Question: I am running a macro script which will upload urls from '.csv' sheet.
My code is as follows
'''
VERSION BUILD=<PHONE> RECORDER=FX
TAB T=1
TAB CLOSEALLOTHERS
'SET !ERRORIGNORE YES
URL GOTO=about:newtab
'URL GOTO=https://www.google.com/analytics/web/?hl=en#report/visitors-
SET !DATASOURCE C:\Users\users\Downloads\ga_urls.csv
SET !DATASOURCE_COLUMNS 1
SET !DATASOURCE_LINE {{!LOOP}}
URL GOTO={{!COL1}}
WAIT SECONDS=1
TAG POS=6 TYPE=DIV ATTR=CLASS:_GAWc
WAIT SECONDS=1
'TAG POS=14 TYPE=DIV ATTR=CLASS:_GAPB
TAG POS=1 TYPE=DIV ATTR=CLASS:ID-new-acquisition-campaigns-subsection-item<SP>_GAz-_new_acquisition_campaigns_subsection<SP>ACTION-open<SP>TARGET-new-acquisition-campaigns-subsection<SP>_GAJc*
WAIT SECONDS=1
TAG POS=1 TYPE=A ATTR=TITLE:Organic<SP>Keywords&&CLASS:_GAg
WAIT SECONDS=1
TAG POS=1 TYPE=TD ATTR=CLASS:_GAYo
WAIT SECONDS=1
TAG POS=1 TYPE=SELECT ATTR=CLASS:ID-datecontrol-shortcuts<SP>ACTION-shortcuts<SP>TARGET-select<SP>_GAEB CONTENT=%last7days
WAIT SECONDS=1
TAG POS=1 TYPE=INPUT:CHECKBOX ATTR=TYPE:checkbox&&CLASS:ID-date_compare_mode<SP>_GAqzb CONTENT=YES
WAIT SECONDS=1
TAG POS=1 TYPE=INPUT:BUTTON ATTR=TYPE:button&&VALUE:Apply&&CLASS:ID-apply<SP>ACTION-apply<SP>TARGET-<SP>_GAD7b
WAIT SECONDS=1
SET !VAR1 NULL
SET !VAR2 NULL
TAG POS=1 TYPE=DIV ATTR=CLASS:_GAm8b&&TXT:* EXTRACT=HTM
WAIT SECONDS=1
SET !VAR1 EVAL("var s=\"{{!EXTRACT}}\"; s.search(/_GAXDb _GAFUb _GAIW/i);")
'SET !VAR1 EVAL("var s=\"{{!EXTRACT}}\"; s.trim()")
SET !EXTRACT NULL
TAG POS=1 TYPE=DIV ATTR=CLASS:_GAm8b&&TXT:* EXTRACT=TXT
WAIT SECONDS=1
SET !VAR2 EVAL("var s=\"{{!EXTRACT}}\"; s.trim();")
SET !EXTRACT NULL
TAG POS=1 TYPE=LI ATTR=CLASS:ID-accounts-summary-1<SP>_GAKFb&&TXT:* EXTRACT=TXT
SET !VAR3 EVAL("var s=\"{{!EXTRACT}}\"; s.trim()")
SET !EXTRACT NULL
ADD !EXTRACT {{!VAR1}}
ADD !EXTRACT {{!VAR2}}
ADD !EXTRACT {{!VAR3}}
SAVEAS TYPE=EXTRACT FOLDER=* FILE=values_ga_urls.csv
SET !VAR1 NULL
SET !VAR2 NULL
SET !VAR3 NULL
'''
the code runs perfectly for 1st url and on 2nd url it gives error.
And if i uncomment 'SET !ERRORIGNORE YES' i realized it took all alternative urls like 1st then 3rd then 5th.
And my '.csv' file is as follows

Also if i manually put url in browser the page is opening so urls are valid.
I found it weird. Can anyone find what is the bug?
Thanks
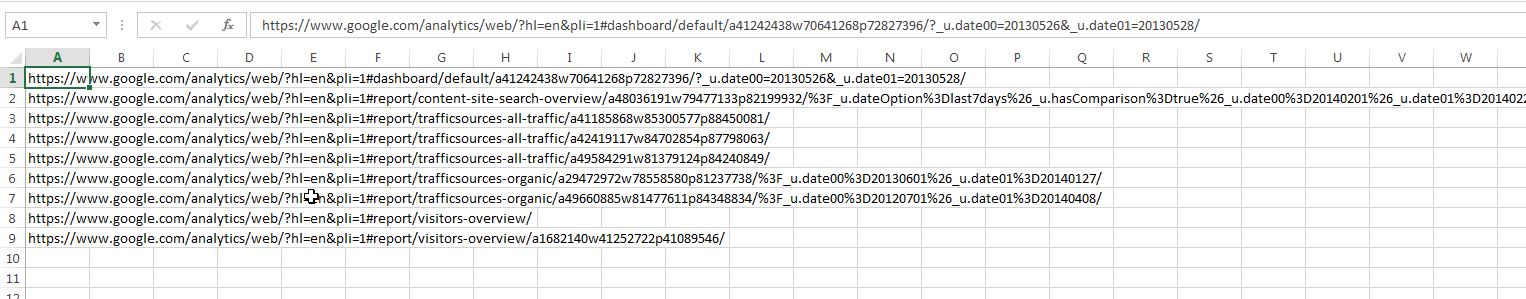
Answer: Try this:
1.Go back to home page of Google Analytics before script ends
2.And then let new url(2nd row data from excel sheet be called in 'URL GOTO={{!COL1}}')